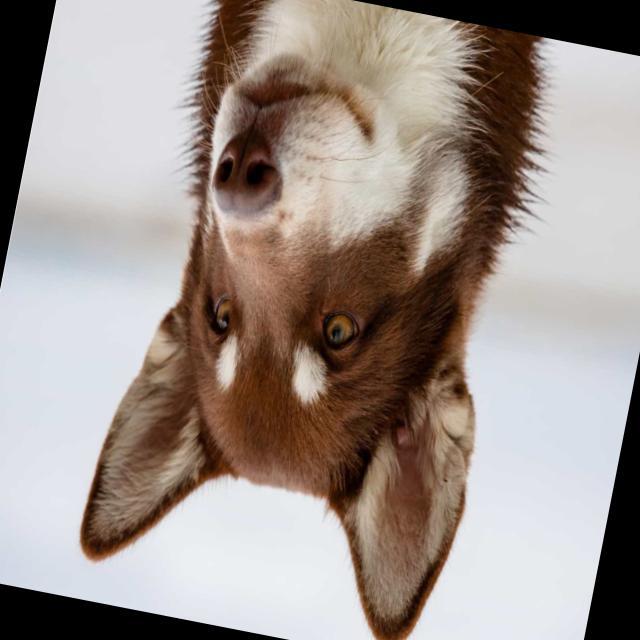
Healthy canine skin — no visible lesions, inflammation, or abnormalities. The skin and coat appear normal.